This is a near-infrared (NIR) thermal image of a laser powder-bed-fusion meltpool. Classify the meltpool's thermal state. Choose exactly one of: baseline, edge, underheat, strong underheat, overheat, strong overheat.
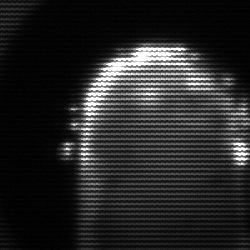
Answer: baseline